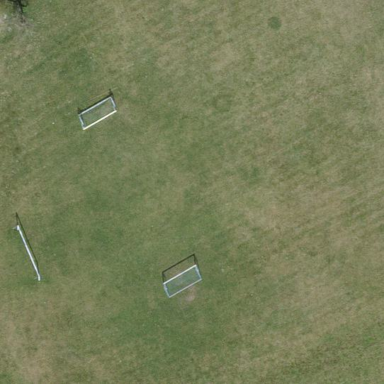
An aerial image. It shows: Soccer pitch for leisureland activities.